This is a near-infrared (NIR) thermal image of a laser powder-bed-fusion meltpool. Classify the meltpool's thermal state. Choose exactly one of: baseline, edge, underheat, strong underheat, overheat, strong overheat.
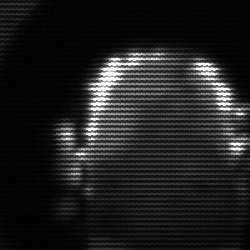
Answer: baseline